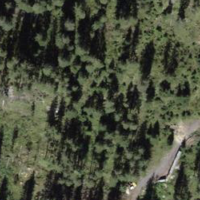
EUNIS habitat code: 43
Species observed at this site:
Pyrrhocorax graculus
Aquila chrysaetos